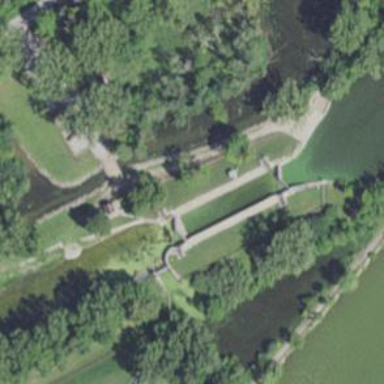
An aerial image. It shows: Lock gate along waterway.